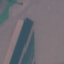
Land use / land cover: AnnualCrop